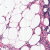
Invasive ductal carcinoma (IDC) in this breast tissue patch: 0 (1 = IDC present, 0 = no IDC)